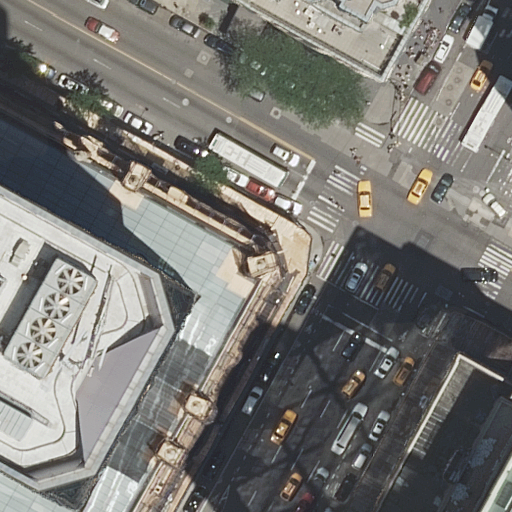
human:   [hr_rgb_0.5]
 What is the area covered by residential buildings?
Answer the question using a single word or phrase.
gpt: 266m2

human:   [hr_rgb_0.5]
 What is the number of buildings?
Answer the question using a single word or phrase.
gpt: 3

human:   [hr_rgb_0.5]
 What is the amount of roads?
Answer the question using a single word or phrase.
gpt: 11

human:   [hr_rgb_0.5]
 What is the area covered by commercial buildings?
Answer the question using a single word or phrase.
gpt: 604m2

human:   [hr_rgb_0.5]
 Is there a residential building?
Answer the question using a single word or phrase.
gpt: yes

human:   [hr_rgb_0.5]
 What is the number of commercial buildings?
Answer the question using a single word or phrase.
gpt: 2

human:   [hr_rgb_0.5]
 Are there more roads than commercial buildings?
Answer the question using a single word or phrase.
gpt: yes

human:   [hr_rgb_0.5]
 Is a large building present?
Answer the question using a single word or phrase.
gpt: no

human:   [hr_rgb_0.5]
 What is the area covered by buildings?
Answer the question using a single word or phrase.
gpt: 870m2

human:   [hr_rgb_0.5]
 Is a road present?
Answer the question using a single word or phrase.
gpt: yes

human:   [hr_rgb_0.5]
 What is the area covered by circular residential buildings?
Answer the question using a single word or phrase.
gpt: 0m2

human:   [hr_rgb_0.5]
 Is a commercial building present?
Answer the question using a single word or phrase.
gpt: yes

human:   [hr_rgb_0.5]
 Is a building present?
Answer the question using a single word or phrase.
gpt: yes

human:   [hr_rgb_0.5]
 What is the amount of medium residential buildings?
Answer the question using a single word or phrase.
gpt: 1

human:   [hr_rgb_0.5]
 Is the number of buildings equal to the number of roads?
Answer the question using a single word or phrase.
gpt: no

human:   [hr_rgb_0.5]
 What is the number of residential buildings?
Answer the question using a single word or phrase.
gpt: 1

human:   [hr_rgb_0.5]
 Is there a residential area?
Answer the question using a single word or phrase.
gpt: no

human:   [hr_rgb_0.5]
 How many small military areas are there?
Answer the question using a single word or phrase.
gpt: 0

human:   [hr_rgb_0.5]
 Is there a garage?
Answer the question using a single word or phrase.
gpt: no

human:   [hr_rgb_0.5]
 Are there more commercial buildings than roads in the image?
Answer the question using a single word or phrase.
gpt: no

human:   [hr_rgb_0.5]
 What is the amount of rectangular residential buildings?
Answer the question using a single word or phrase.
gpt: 1

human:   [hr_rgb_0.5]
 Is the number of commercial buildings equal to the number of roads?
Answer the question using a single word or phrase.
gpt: no

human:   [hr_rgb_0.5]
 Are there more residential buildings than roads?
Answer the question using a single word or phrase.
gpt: no

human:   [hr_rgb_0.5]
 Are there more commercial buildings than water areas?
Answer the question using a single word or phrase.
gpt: yes

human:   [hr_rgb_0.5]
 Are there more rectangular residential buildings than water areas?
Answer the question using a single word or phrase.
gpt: yes

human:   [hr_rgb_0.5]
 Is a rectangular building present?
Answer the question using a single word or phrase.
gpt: yes

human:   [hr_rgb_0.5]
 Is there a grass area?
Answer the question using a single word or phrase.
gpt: no

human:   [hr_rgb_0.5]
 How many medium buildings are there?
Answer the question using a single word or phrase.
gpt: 3

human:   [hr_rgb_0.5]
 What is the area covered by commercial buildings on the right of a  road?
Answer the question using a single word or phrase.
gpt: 330m2

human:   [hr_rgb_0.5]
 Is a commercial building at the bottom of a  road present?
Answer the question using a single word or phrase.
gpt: yes

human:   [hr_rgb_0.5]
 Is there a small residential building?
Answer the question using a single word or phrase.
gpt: no

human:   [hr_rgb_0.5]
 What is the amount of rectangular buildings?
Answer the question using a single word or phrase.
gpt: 2

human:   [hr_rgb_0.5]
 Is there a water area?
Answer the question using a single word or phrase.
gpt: no

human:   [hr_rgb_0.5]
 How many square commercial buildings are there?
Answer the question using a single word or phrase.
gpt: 0

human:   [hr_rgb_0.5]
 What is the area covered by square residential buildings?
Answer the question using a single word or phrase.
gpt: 0m2

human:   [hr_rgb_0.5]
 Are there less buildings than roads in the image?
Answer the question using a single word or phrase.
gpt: yes

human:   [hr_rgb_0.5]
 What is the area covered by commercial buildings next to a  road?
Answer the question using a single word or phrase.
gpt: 604m2

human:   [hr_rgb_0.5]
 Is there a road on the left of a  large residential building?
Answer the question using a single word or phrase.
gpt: no

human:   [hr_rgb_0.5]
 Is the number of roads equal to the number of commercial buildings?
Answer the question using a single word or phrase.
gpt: no

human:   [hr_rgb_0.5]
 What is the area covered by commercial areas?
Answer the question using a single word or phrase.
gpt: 0m2

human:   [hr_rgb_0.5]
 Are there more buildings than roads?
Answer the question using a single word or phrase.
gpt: no

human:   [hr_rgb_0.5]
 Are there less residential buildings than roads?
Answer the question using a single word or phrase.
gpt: yes

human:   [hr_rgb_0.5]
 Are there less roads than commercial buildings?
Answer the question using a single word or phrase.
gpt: no

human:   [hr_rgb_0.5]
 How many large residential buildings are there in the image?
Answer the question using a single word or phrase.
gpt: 0

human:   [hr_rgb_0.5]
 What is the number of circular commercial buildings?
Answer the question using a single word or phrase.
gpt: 0

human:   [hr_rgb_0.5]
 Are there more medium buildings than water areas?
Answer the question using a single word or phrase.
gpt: yes

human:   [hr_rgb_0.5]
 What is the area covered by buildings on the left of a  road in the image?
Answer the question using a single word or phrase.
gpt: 540m2

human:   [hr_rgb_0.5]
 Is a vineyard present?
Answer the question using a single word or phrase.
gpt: no

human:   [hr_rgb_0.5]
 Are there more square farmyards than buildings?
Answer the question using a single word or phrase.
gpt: no

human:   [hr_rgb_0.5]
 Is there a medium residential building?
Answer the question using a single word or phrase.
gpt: yes

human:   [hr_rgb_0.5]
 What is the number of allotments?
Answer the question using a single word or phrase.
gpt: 0

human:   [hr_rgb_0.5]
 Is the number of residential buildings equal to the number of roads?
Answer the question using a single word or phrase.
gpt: no

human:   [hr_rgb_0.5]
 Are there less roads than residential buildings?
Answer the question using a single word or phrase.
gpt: no

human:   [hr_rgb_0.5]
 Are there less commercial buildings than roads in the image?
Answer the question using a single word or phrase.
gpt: yes

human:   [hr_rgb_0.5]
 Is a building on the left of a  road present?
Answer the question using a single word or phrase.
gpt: yes

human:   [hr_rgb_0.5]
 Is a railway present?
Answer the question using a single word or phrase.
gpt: no

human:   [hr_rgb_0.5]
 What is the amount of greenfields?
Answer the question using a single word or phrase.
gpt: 0

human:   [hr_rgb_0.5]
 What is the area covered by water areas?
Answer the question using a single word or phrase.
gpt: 0m2

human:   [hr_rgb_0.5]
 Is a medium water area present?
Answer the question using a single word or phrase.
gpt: no

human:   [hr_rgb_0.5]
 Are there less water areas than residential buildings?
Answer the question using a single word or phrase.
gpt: yes

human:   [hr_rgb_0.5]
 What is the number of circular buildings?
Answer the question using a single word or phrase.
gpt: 0

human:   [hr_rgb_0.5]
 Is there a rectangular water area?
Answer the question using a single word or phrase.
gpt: no

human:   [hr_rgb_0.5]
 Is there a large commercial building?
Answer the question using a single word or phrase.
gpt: no

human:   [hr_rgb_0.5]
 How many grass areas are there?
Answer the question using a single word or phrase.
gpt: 0